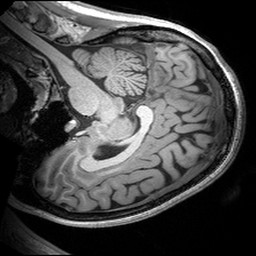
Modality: T1w
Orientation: sagittal
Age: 23
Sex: female
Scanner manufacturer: siemens
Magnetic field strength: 3 T
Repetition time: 2.53 s
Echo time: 0.00299 s